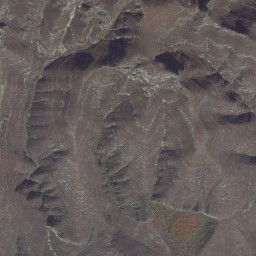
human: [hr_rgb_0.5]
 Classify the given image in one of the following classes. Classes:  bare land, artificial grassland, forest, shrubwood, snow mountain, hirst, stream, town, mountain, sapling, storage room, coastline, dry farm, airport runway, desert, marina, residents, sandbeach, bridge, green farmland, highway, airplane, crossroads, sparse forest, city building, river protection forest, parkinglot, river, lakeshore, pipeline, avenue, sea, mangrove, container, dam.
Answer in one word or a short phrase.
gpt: mountain